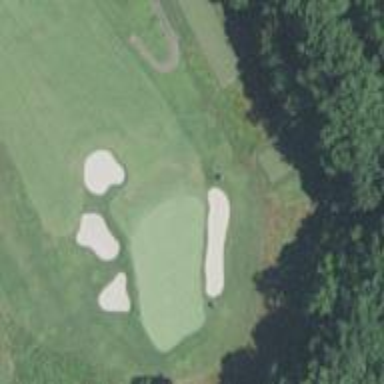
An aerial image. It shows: View of golf hole.